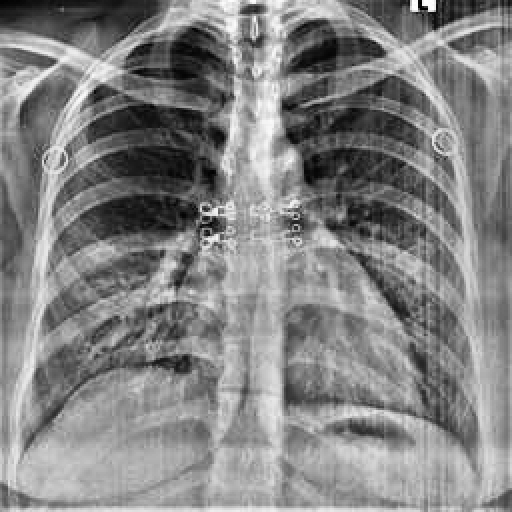
Finding: NORMAL